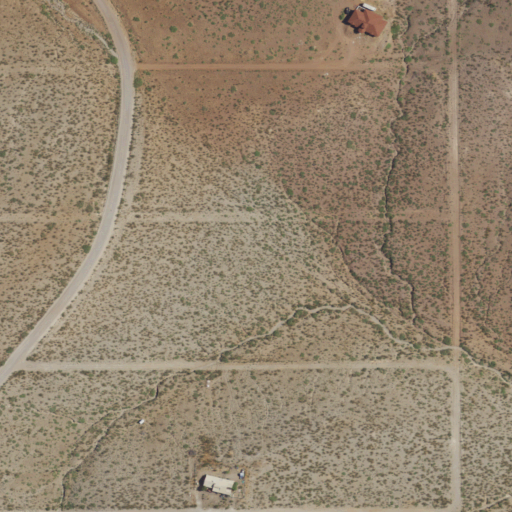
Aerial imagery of gap in New Mexico named Florida Gap containing shrub, open development, low intensity development, medium intensity development, and grassland